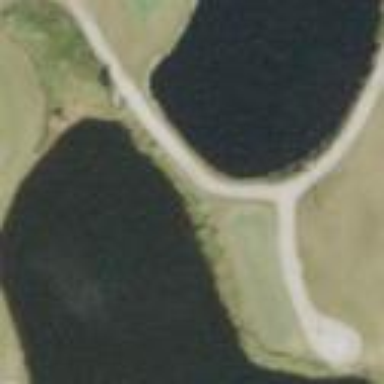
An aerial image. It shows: Rough golf area with grass surface.